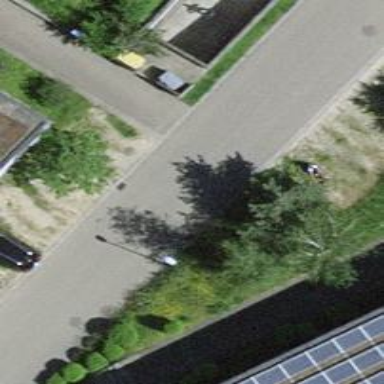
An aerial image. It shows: Pedestrian road.